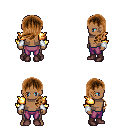
a pixel art fantasy rpg character, male body template, human, dark skin, gold arm armor, magenta pants, brown left-swept hairstyle, white cloth bracers, maroon shoes, four views (front, back, left, right), 2x2 character sprite sheet, small pixel art, hard edges, no anti-aliasing